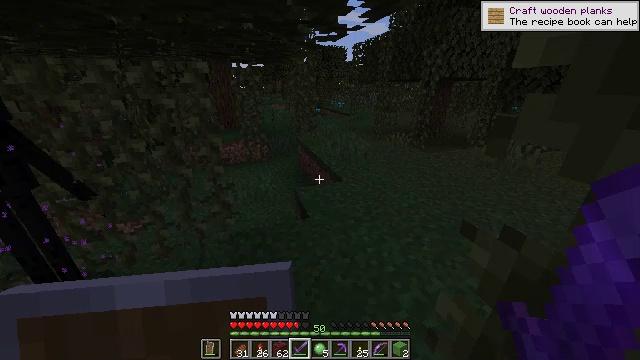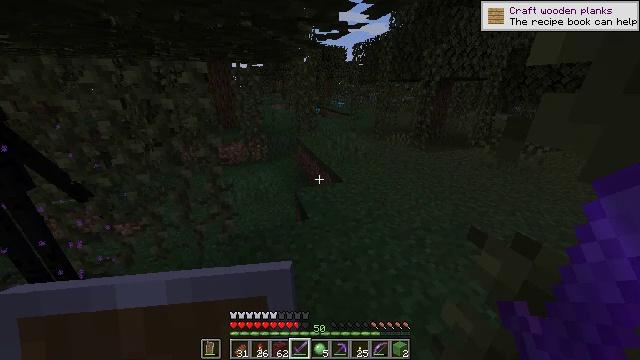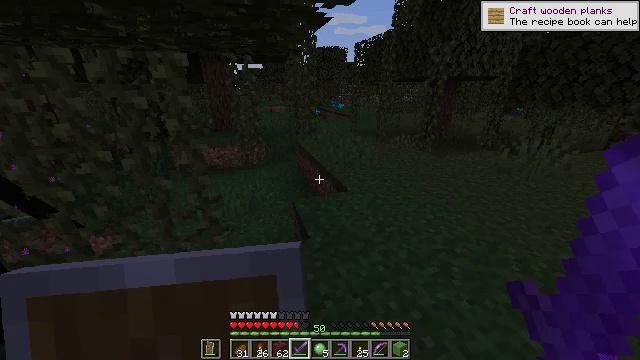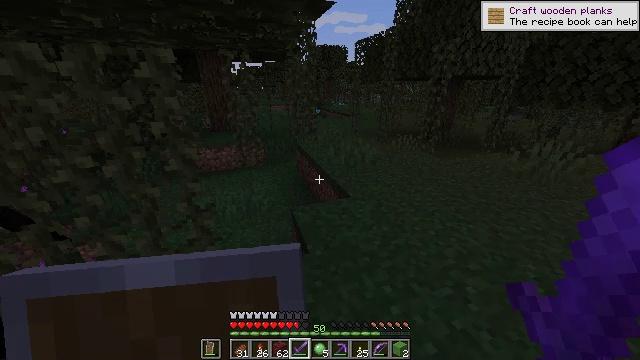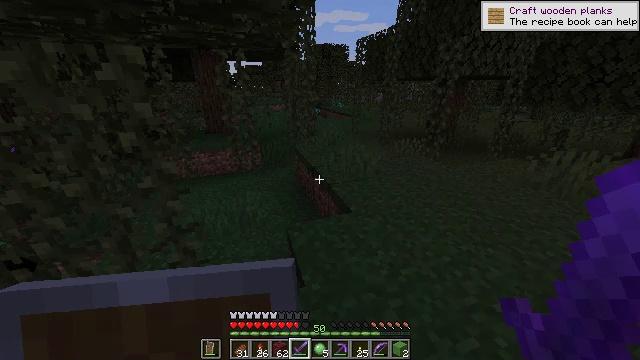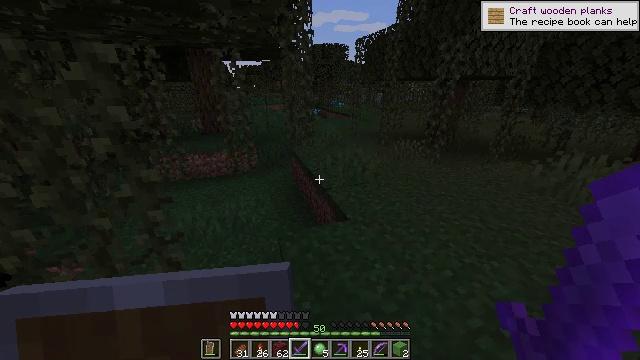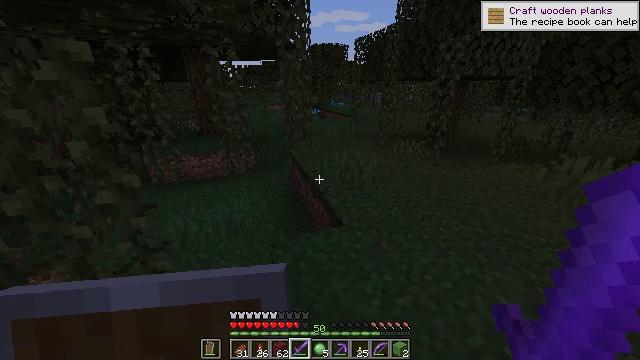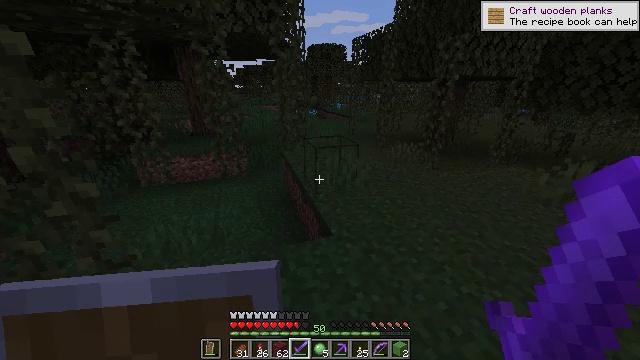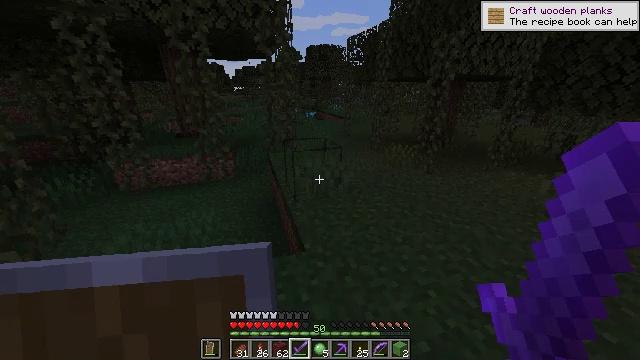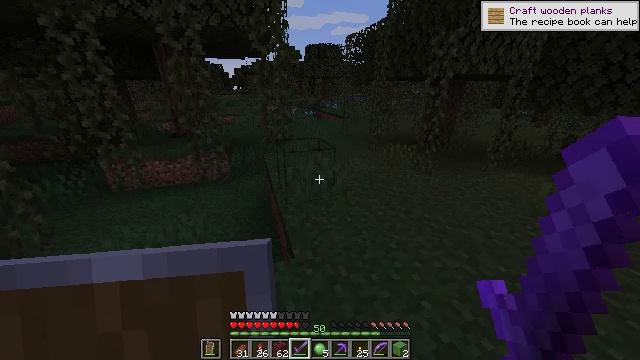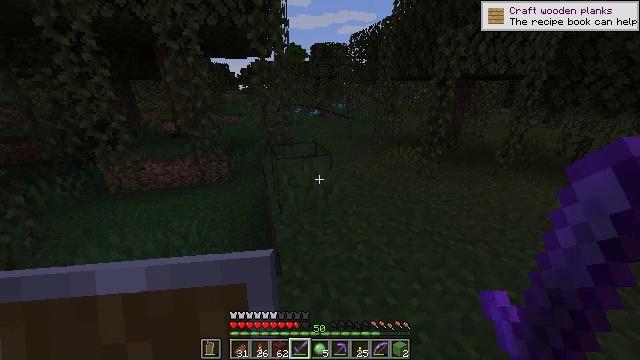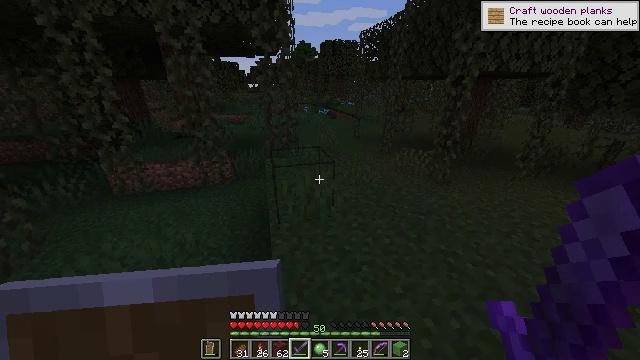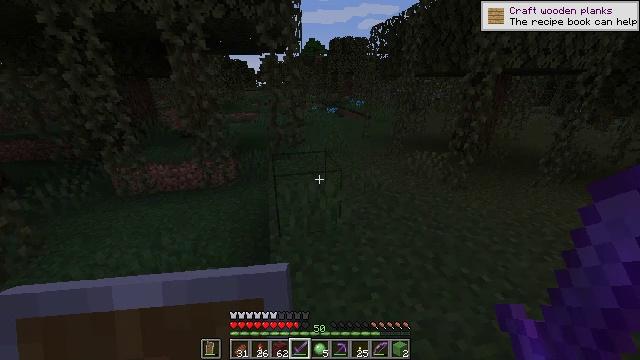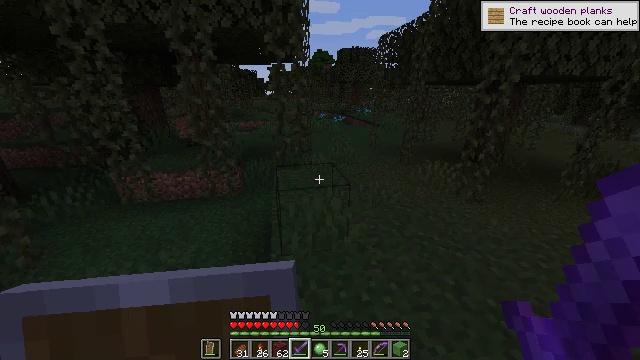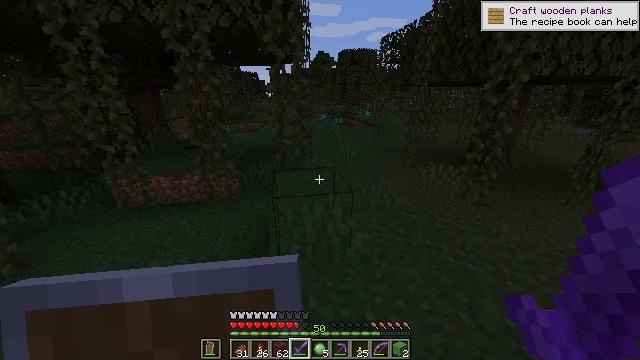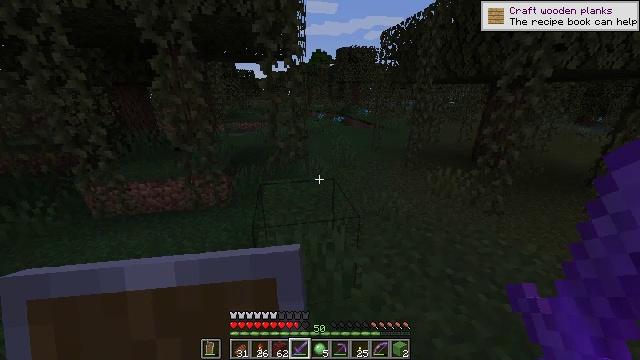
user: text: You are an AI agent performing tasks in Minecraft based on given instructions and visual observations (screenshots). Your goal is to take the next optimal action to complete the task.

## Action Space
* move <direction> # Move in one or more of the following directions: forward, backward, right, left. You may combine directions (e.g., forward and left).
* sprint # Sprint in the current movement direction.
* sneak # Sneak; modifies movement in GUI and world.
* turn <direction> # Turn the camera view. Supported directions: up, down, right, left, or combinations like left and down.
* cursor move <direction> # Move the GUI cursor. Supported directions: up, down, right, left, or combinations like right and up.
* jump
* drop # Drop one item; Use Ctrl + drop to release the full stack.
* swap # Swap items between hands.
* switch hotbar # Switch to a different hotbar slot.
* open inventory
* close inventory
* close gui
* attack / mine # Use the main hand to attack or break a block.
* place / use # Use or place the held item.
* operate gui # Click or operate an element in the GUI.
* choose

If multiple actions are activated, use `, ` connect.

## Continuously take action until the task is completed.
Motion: motion action
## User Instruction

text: Hunt mobs.
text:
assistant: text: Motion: move forward
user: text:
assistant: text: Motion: move forward
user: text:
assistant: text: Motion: move forward
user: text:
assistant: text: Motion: move forward
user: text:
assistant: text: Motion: move forward and move right
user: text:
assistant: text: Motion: move forward and move right
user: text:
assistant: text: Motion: move forward and move right
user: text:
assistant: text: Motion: move forward and move right
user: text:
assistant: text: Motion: move forward and move right
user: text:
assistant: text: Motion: move forward, turn left
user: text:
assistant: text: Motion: move forward, turn left
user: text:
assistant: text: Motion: move forward, turn left
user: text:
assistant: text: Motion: move forward, turn left and up
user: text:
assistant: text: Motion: move forward
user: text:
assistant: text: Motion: move forward
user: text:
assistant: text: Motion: move forward, turn left
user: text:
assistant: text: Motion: move forward
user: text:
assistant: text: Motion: move forward
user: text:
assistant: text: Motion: move forward
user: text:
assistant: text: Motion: move forward
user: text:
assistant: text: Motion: move forward
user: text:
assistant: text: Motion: move forward
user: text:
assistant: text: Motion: move forward
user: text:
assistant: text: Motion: move forward
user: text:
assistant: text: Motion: move forward
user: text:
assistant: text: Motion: move forward
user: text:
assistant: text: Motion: move forward
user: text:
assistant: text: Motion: move forward
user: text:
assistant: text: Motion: move forward
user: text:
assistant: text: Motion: move forward